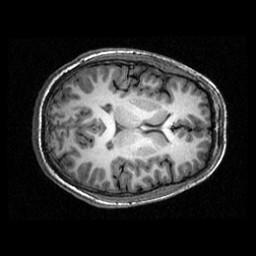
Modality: T1w
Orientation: axial
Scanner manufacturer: ge
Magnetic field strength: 3 T
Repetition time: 0.008948 s
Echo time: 0.001784 s